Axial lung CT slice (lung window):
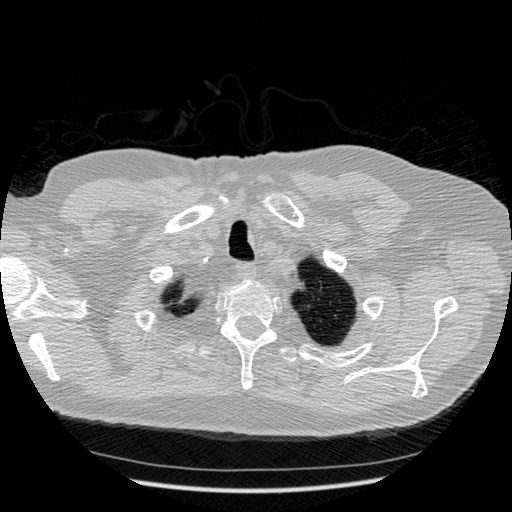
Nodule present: no